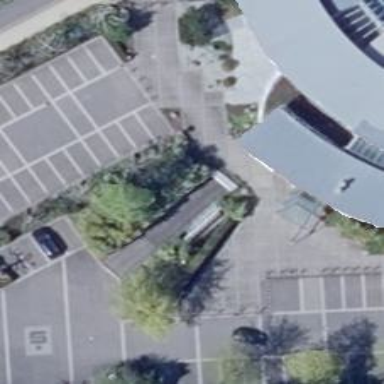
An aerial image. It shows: Parking entrance.